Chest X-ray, PA view. Patient: 36 years old, sex M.
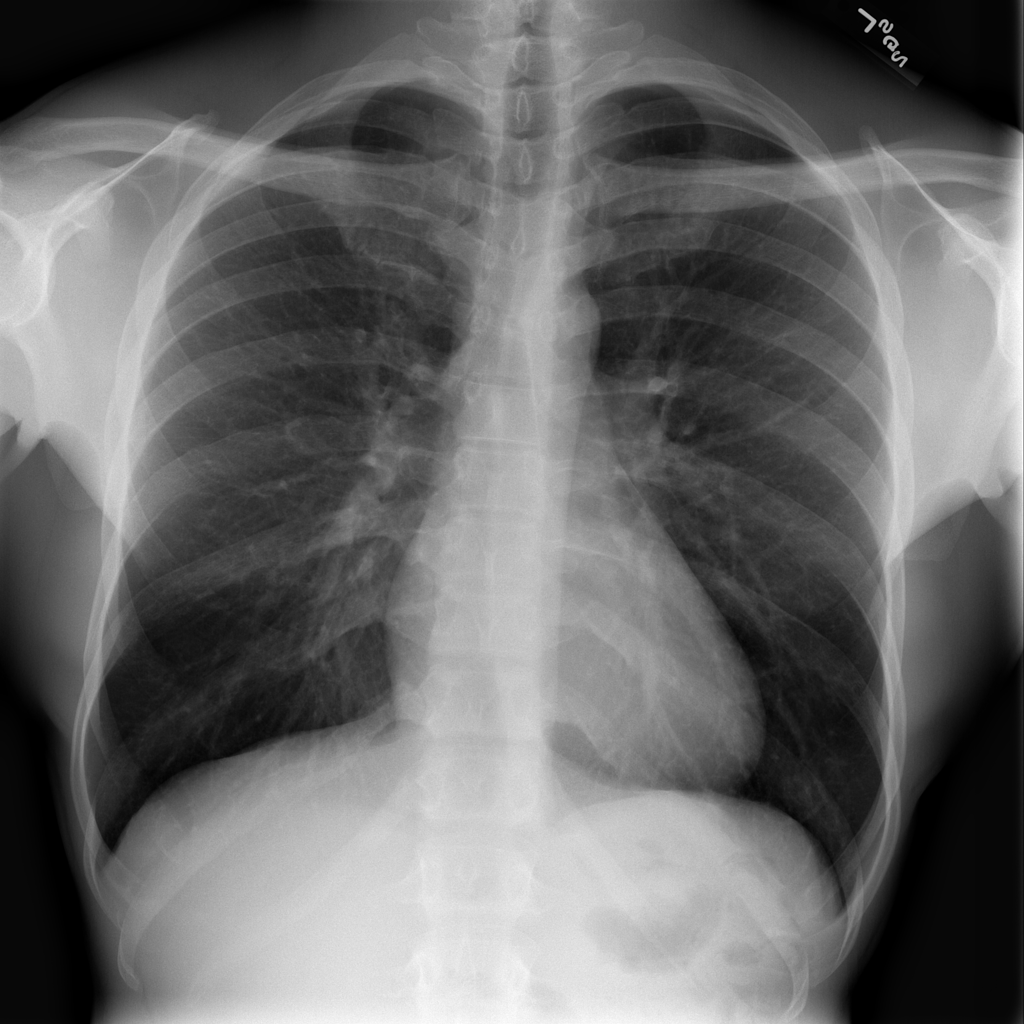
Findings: No Finding